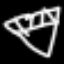
Label: diamond